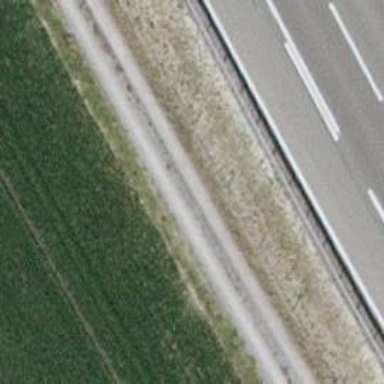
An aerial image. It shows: Track with fine gravel surface. The track type is grade 2.